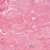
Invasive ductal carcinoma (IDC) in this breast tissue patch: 0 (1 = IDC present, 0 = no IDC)